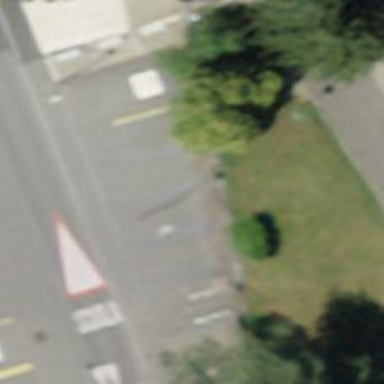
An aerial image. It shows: Charging station.